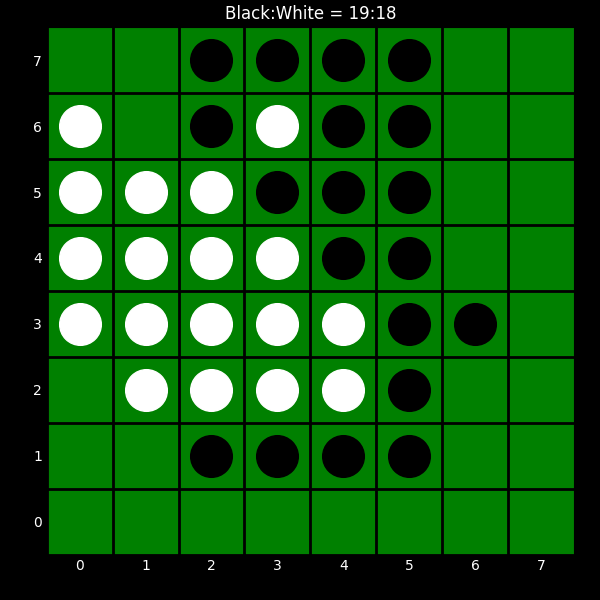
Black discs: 19
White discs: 18